Question: How to set different Launch Images for different targets on Xcode on iOS application?
When I'm trying to do it for the second target Xcode renames it to Default.png and shows warning that file is already exists.

Is it possible?
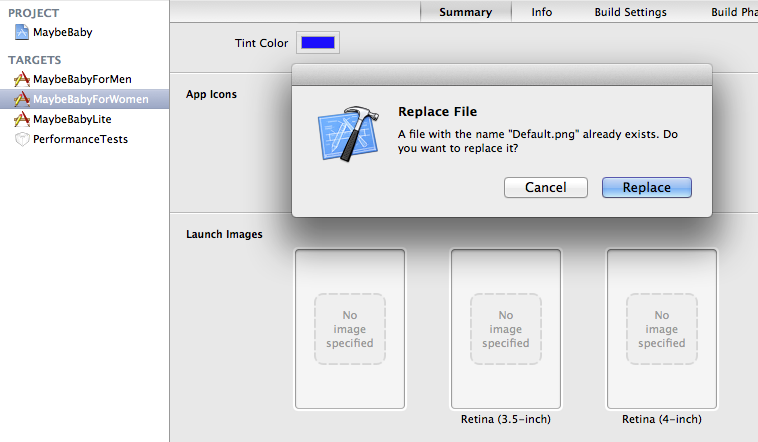
Answer: You can set differant base name for launch screen file name by assigning it as value of in your Info.plist file.
Read more about it from Apple documentation on <URL>.
Specifically for 4 inch iOS devices (iPhone 5 and iPod)
> To specify default launch images for iPhone 5 and iPod touch (5th
generation) devices, include the modifier string -568h immediately
after the portion of the filename. Because these devices
have Retina displays, the @2x modifier must always be included with
launch images for the devices. For example, the default launch image
name for a device is Default-568h@2x.png. (If your app has the
UILaunchImageFile key in its Info.plist file, replace the Default
portion of the string with your custom string.) The -568h modifier
should always be the first one in the list.